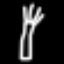
Label: fork